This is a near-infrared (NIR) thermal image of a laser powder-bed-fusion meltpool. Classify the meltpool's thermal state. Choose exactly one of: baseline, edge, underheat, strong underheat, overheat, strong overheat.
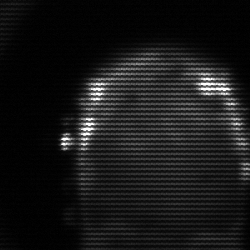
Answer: baseline